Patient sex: F
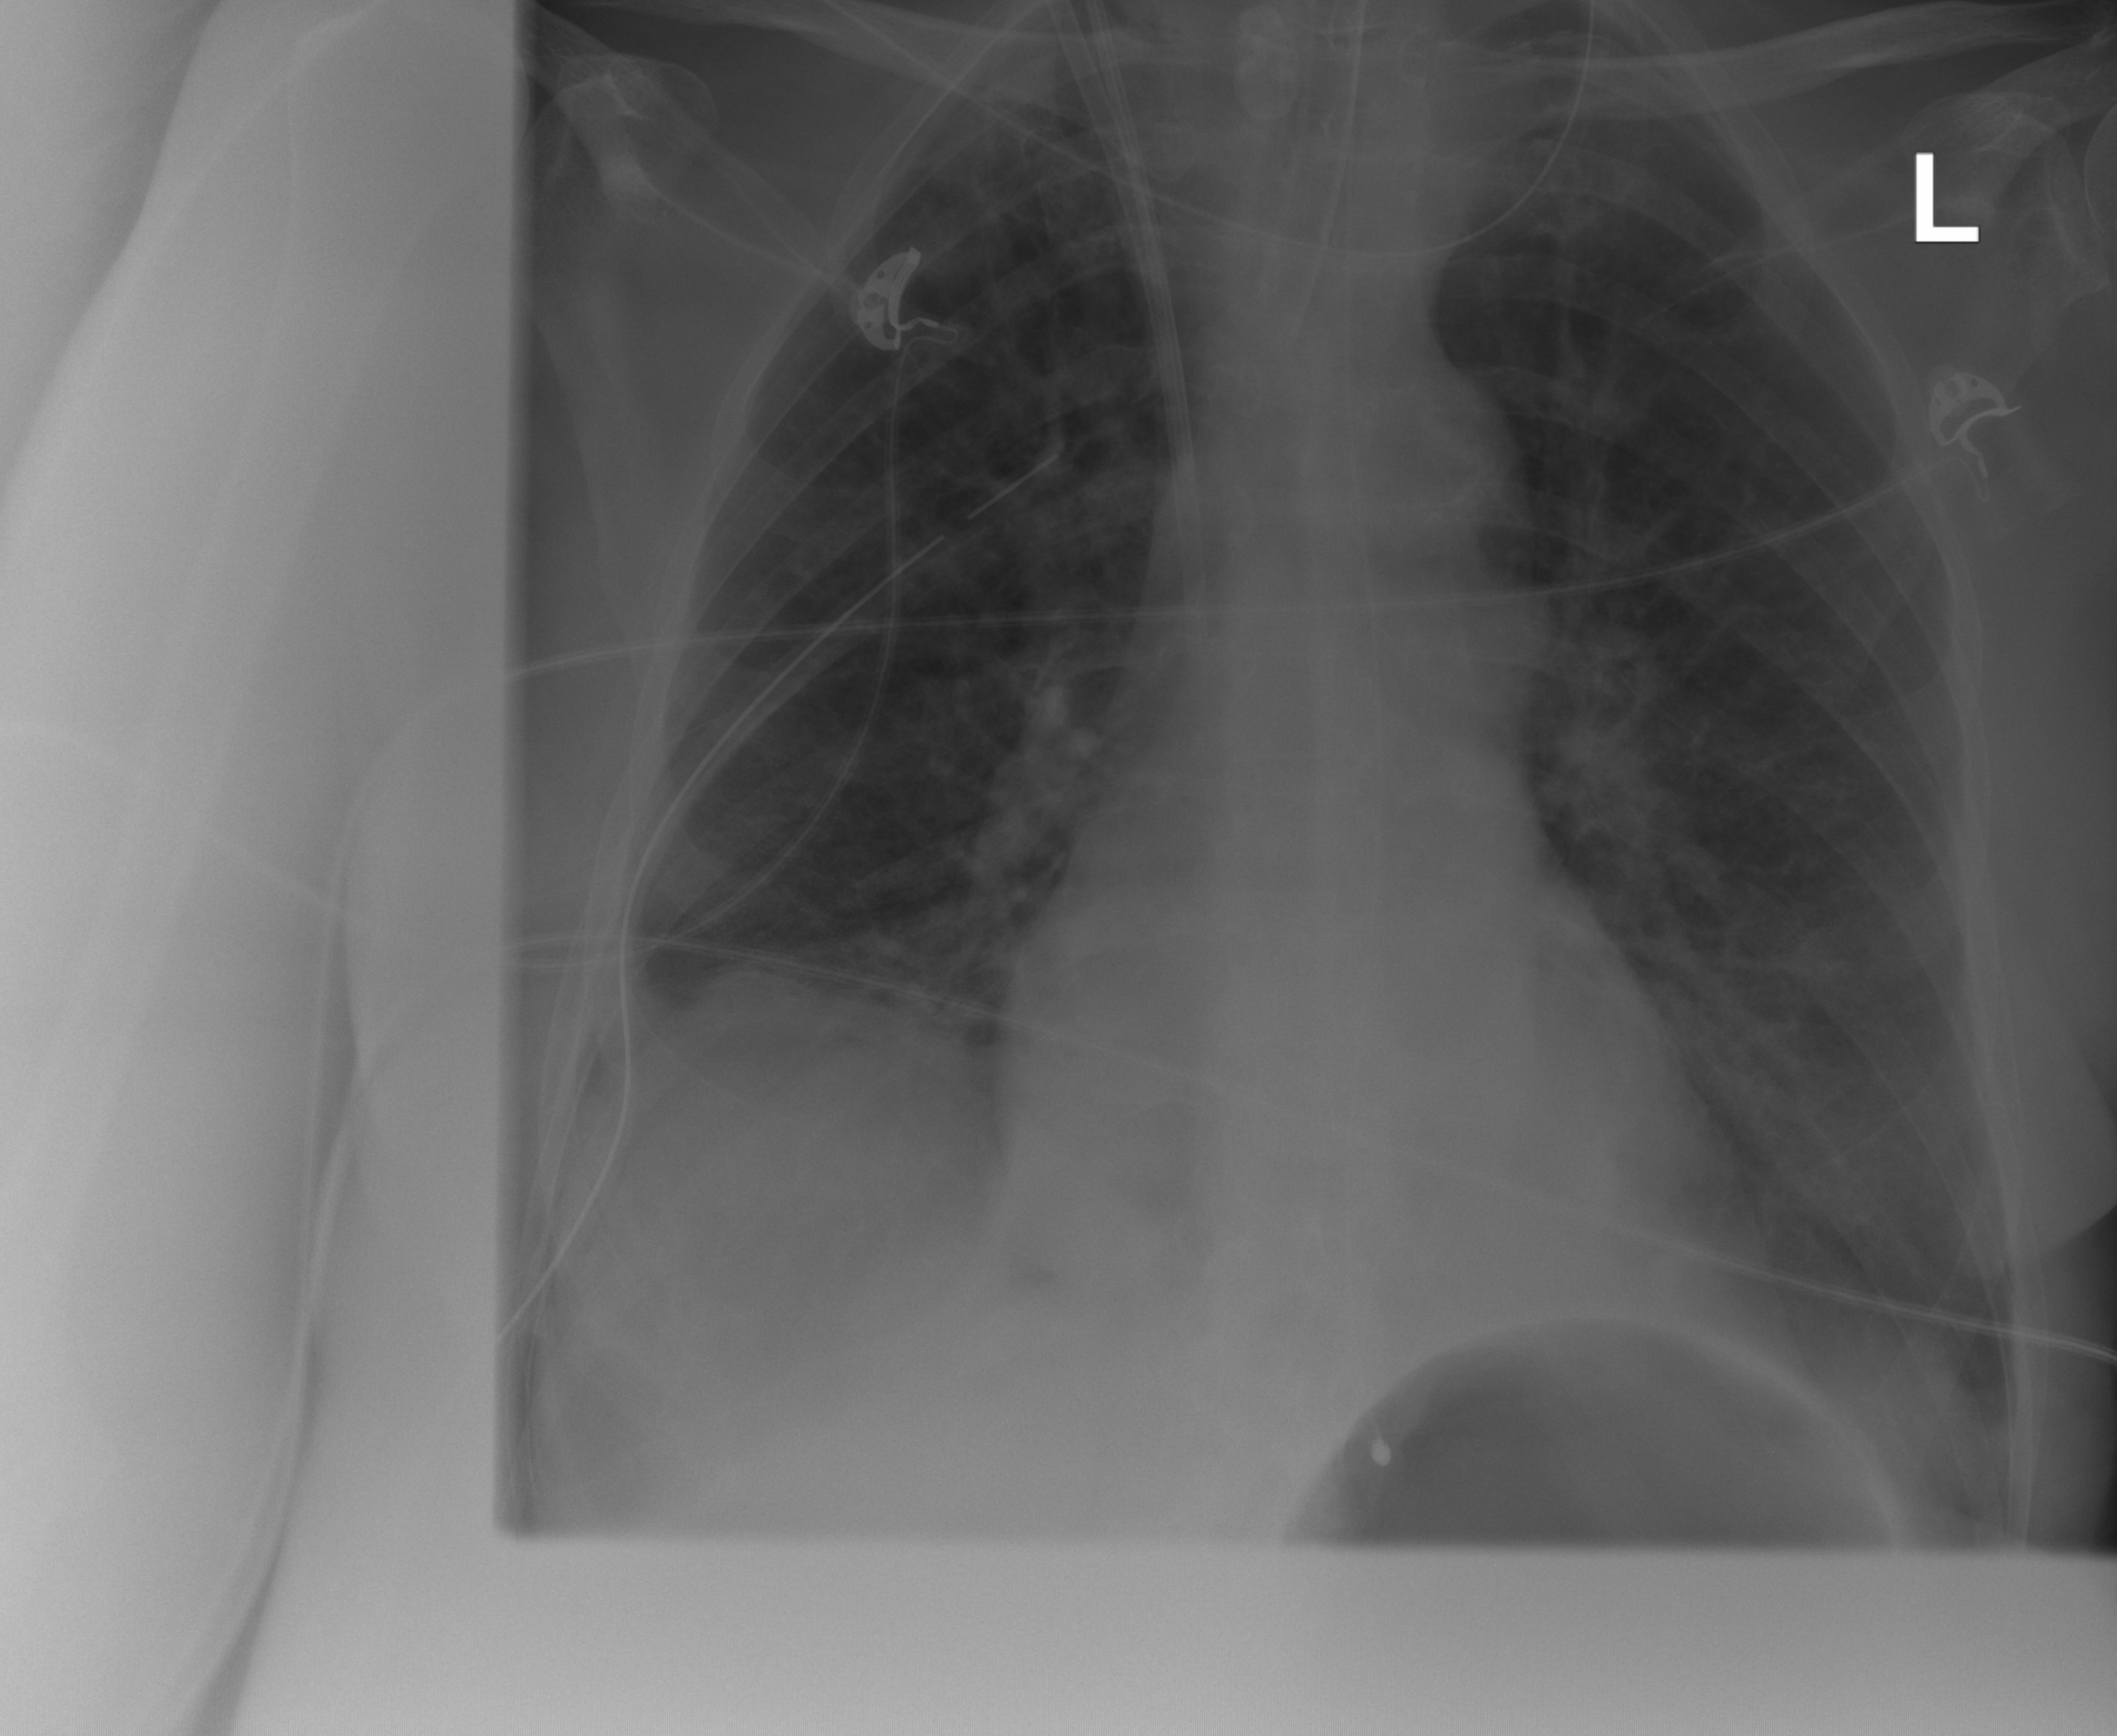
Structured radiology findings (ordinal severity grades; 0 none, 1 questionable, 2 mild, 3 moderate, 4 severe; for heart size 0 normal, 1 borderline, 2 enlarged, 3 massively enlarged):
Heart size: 0
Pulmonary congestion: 2
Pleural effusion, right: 1
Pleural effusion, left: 2
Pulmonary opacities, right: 0
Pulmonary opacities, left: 0
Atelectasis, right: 2
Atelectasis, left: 2